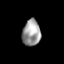
Tissue: skin
Cell type: Epithelial cells
Senescence score: 0.2855
Nuclear area (px): 462
Mean DAPI intensity: 157.069